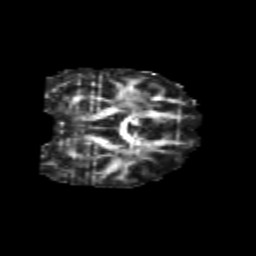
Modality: FA
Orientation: coronal
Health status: healthy
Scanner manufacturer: philips
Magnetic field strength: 3 T
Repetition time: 6.964 s
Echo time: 0.092 s